Field crop: maize
Growth stage: 1
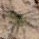
Species: salsola